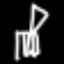
Label: chair